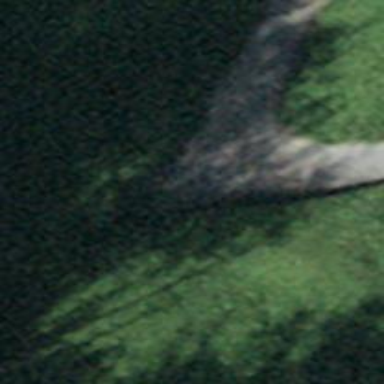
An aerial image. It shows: Grassy track with grade3 tracktype.